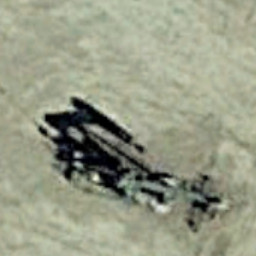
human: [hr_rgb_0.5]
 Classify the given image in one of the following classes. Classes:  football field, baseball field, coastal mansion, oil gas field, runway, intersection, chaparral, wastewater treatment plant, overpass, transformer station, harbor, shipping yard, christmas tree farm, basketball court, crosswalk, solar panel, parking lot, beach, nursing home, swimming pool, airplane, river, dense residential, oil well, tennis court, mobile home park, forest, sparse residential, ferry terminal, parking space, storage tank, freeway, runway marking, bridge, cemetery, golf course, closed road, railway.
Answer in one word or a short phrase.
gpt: oil well